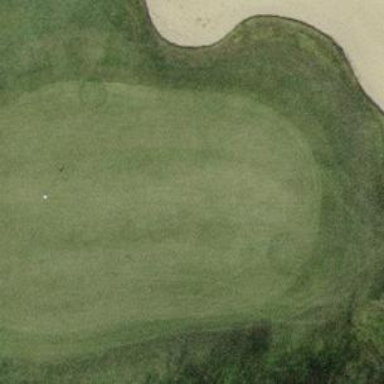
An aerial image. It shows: Golf green.